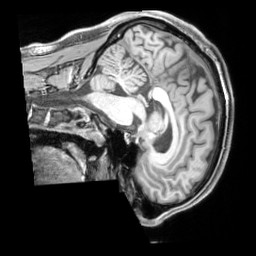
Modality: T1w
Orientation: sagittal
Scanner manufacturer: siemens
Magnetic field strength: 3 T
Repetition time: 2.3 s
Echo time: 0.00226 s